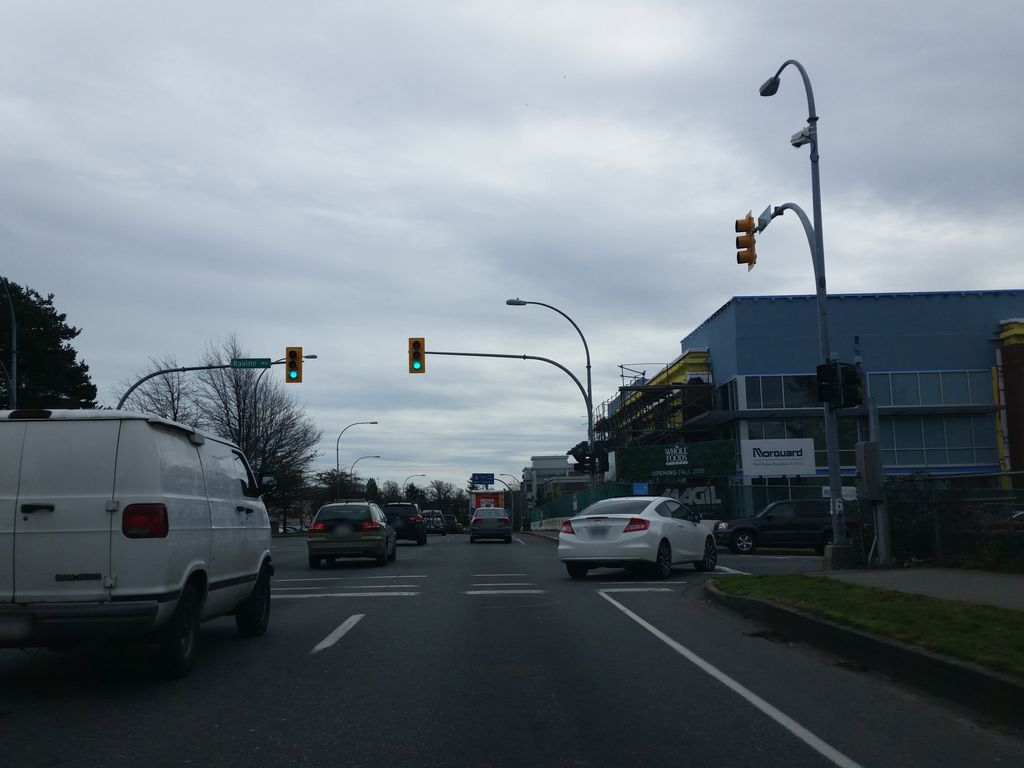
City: victoria